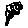
Label: flower